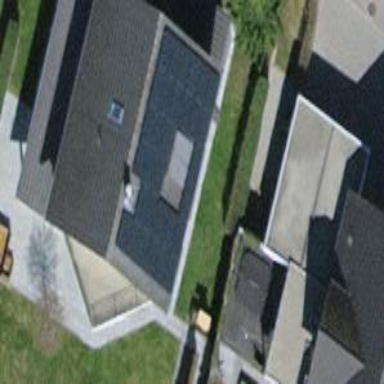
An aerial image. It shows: Solar photovoltaic panel generator.